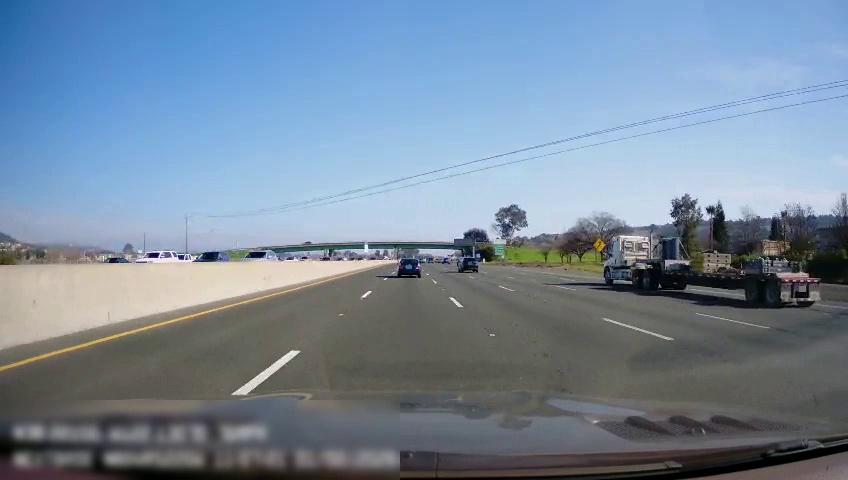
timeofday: Day
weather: Sunny
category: Drivable Space
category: Vehicles | Car
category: Vehicles | SUV
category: Vehicles | Other LV
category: Vehicles | Car
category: Vehicles | SUV
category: Vehicles | SUV
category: Vehicles | Car
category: Vehicles | SUV
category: Lanes | Current Lane
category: Lanes | Alternate Lane
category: Lanes | Current Lane
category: Lanes | Alternate Lane
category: Lanes | Alternate Lane
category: Lanes | Alternate Lane
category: Lanes | Alternate Lane
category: Traffic | Signs
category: Traffic | Signs
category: Traffic | Signs
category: Traffic | Signs